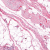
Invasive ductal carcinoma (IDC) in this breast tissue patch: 0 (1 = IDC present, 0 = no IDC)